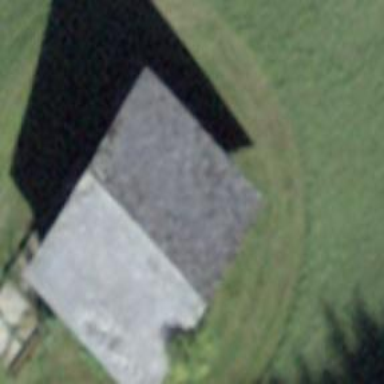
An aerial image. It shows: Rural barn.